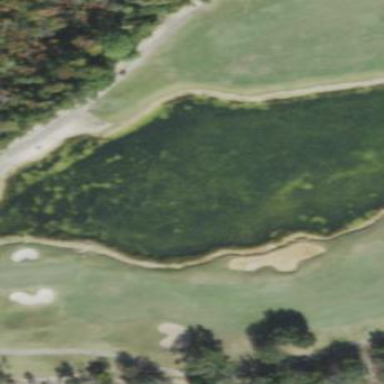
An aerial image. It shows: Water hazard on golf course. The hazard is natural water feature.